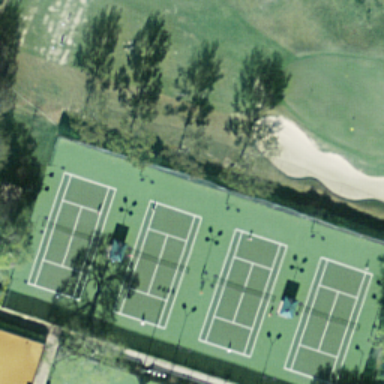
Four tennis courts arranged in a line with some trees surrounded .